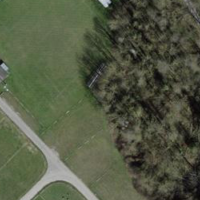
EUNIS habitat code: 41
Species observed at this site:
Polygonum aviculare